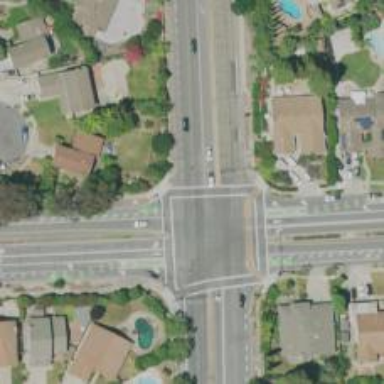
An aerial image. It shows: Crossing on the road.